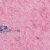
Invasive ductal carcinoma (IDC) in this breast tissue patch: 0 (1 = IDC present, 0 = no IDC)